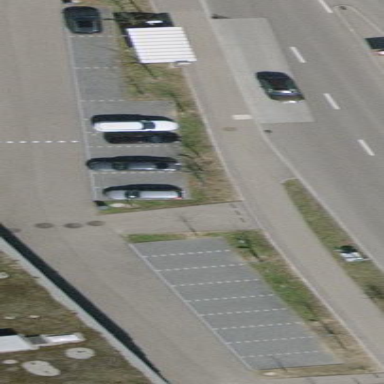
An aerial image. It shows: Parking area with paving stones surface.